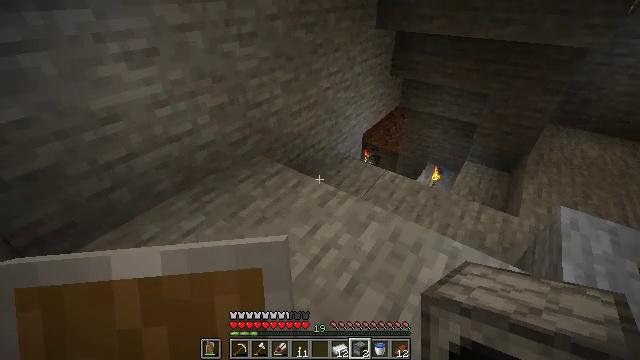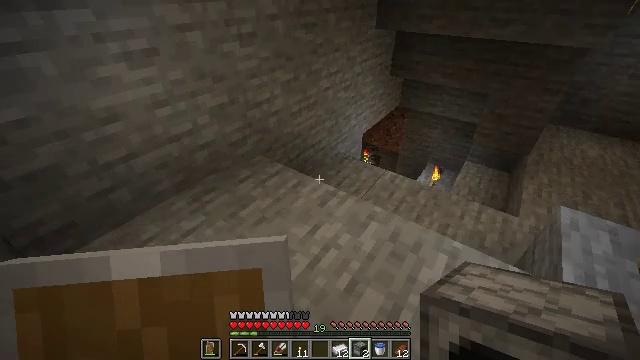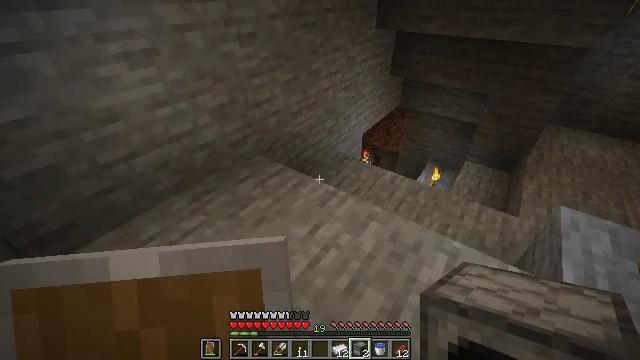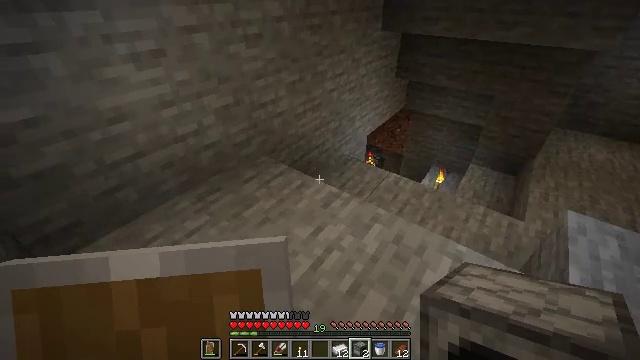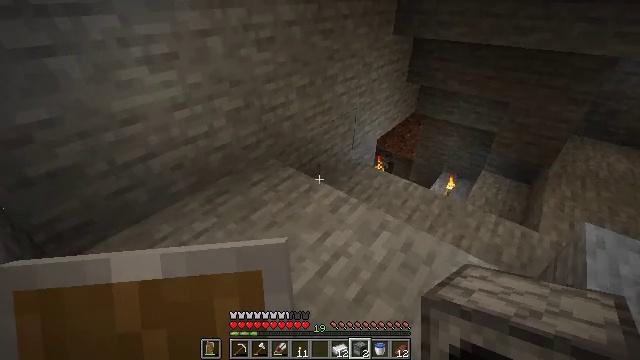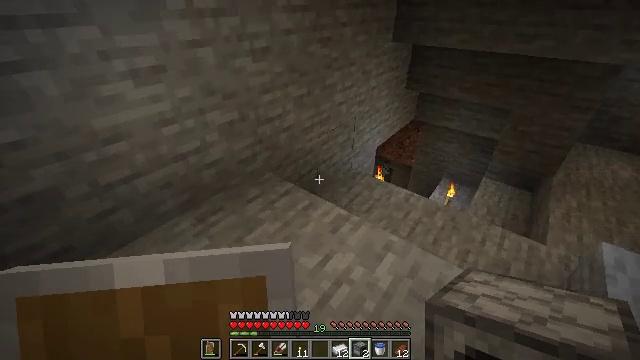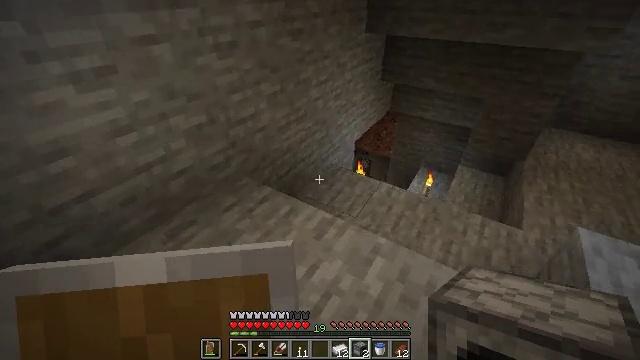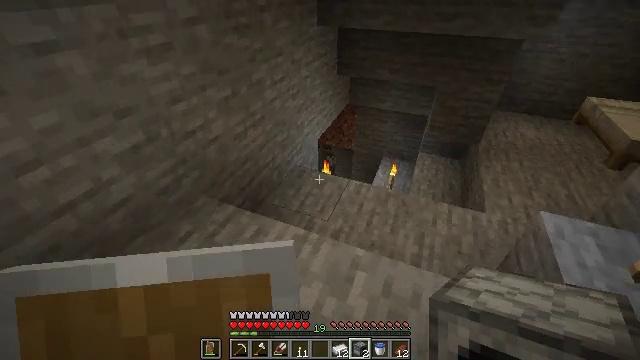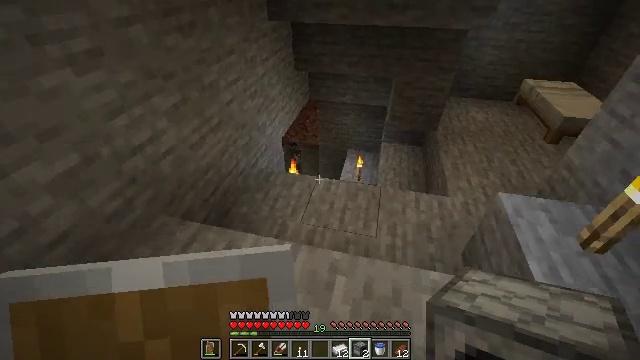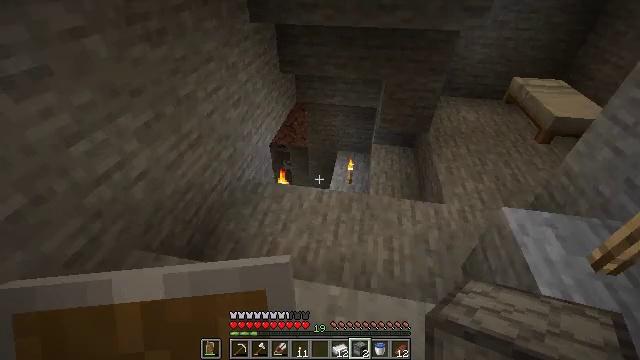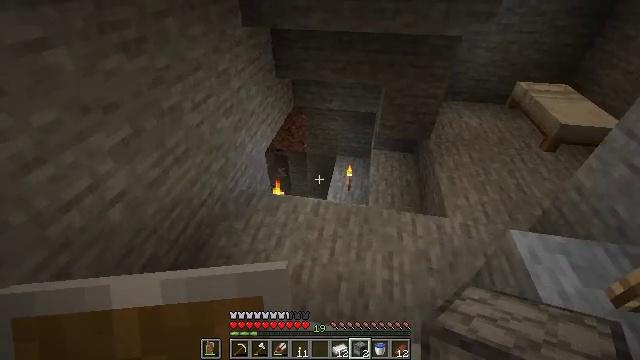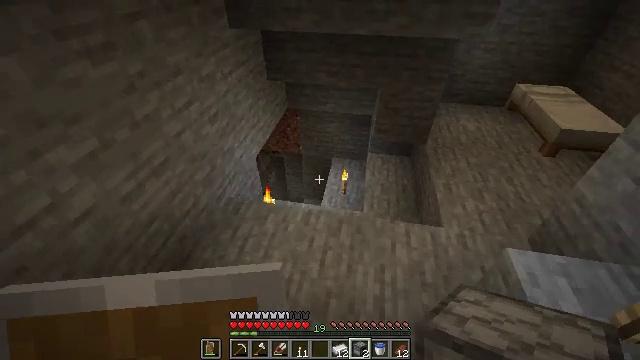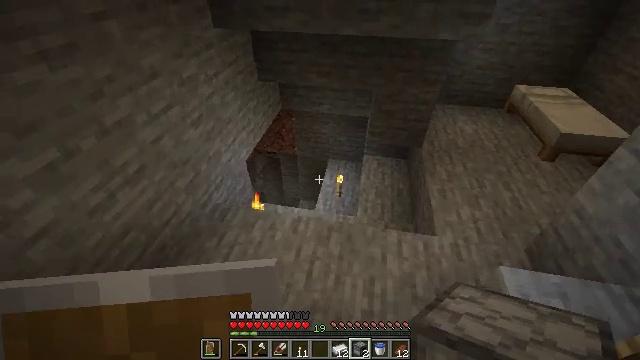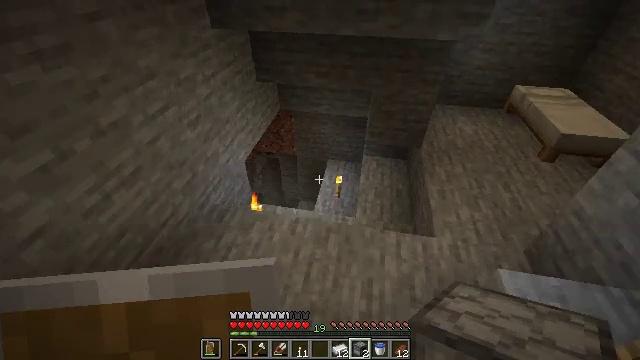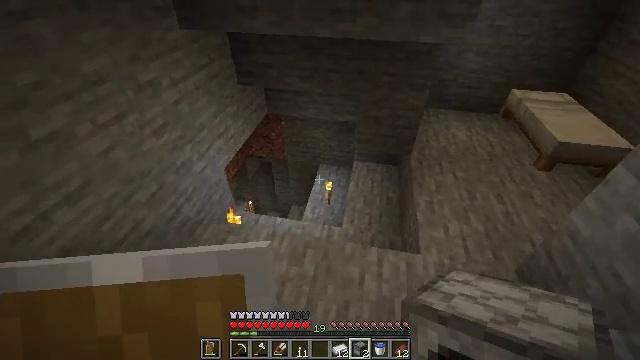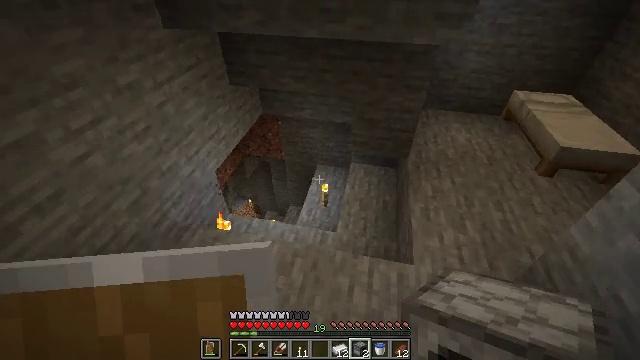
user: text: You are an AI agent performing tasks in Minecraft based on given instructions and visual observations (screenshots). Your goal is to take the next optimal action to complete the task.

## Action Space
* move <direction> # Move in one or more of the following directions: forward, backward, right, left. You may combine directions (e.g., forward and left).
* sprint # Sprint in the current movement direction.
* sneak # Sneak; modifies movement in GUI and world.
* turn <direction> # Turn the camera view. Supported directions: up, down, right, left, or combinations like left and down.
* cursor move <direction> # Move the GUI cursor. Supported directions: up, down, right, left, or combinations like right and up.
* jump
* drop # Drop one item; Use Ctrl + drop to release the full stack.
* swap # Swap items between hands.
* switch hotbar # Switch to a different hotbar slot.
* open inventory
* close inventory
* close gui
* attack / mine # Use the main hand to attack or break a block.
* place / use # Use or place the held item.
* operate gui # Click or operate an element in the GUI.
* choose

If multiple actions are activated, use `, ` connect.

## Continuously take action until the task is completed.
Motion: motion action
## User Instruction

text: Use the furnace to smelt stone into smooth stone.
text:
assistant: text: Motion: no_op
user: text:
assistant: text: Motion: no_op
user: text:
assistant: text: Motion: turn left
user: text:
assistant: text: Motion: move forward, turn left
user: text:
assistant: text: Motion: move forward
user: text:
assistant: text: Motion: move forward, turn right and down
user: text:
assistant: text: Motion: move forward, turn right and down
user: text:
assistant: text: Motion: move forward, turn right and down
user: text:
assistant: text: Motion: move forward, turn right
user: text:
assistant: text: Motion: move forward and move right
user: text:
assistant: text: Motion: move forward and move right
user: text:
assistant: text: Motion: move forward and move right
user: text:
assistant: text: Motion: move forward and move right
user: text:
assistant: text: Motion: move forward and move right
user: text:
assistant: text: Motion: move forward and move right
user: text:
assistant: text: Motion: move forward, turn left
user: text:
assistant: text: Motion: move forward, turn left
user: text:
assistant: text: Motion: move forward, turn left
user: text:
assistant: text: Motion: move forward
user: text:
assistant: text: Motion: move forward
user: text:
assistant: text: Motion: move forward, turn right and up
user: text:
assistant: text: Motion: turn right and up
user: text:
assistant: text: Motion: turn right and up
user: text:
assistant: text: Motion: turn right and up
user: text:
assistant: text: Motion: turn right and up
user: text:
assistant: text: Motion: no_op
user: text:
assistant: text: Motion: no_op
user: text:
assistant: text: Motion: no_op
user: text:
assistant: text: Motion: move right
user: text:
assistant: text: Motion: move forward and move right, turn left